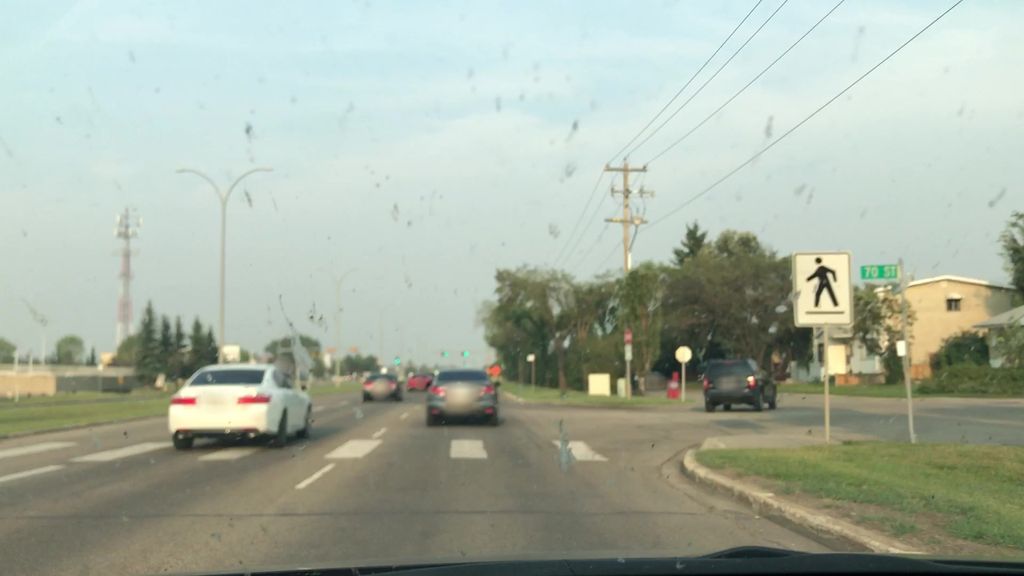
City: edmonton